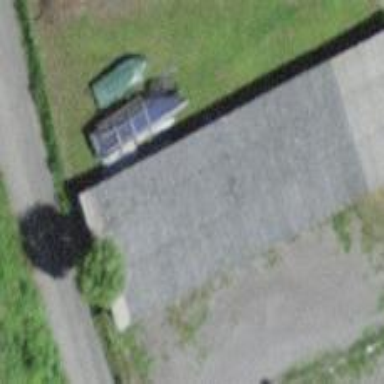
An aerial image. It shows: Group of garages.